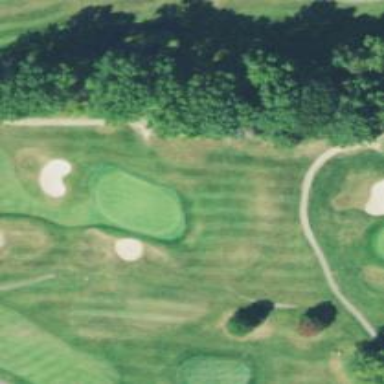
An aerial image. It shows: View of golf hole.